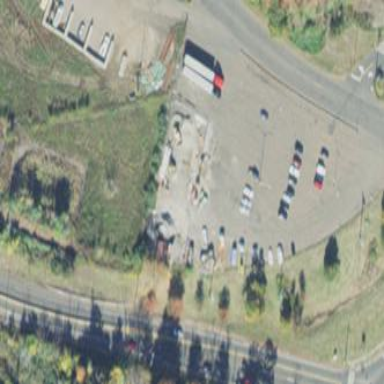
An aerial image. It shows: Parking area with asphalt surface. This is surface parking with park-and-ride facility.